Question: I'm updating an app that was uploaded to AppStore as ios 6, to fit the IOS 7 SDK, i have one problem with one UIViewController i see UIViewControllers flickering one above the other for a second and then i can see the second one as i should, I'M adding this picture:

the orange color in the middle of the ViewController is from the previous one, it happened only on IOS 7
the code that push to the next view controller is this:' - (IBAction) goButtonPressed
{
NSString *UsersListViewControllerXIB = [[NSString alloc]init];
if (sing.iPhoneType == 5) {
UsersListViewControllerXIB = @"UsersListViewController5";
}
else{
UsersListViewControllerXIB = @"UsersListViewController";
'''
}
// sanity check
if (toAge < fromAge)
{
self.alert.title = @"SHgyAh";
self.alert.message = [NSString stringWithFormat:@""`d gyl": %d - lA yKHvl lhyvt kTn m %d", toAge, fromAge];
[self.alert show];
return;
}
NSLog(@"goButtonPressed: area:%d from:%d to:%d ", areaCode, fromAge, toAge);
UsersListViewController *usersListViewController = [[UsersListViewController alloc] initWithNibName:UsersListViewControllerXIB bundle:[NSBundle mainBundle]];
// save new defaults value:
[[NSUserDefaults standardUserDefaults] setInteger:toAge forKey:@"OnlineAgeMax"];
[[NSUserDefaults standardUserDefaults] setInteger:fromAge forKey:@"OnlineAgeMin"];
[[NSUserDefaults standardUserDefaults] setInteger:areaCode forKey:@"OnlineArea"];
// call synchronize to save changes to disk now
[[NSUserDefaults standardUserDefaults] synchronize];
usersListViewController.areaCode = areaCode;
usersListViewController.fromAge = fromAge;
usersListViewController.toAge = toAge;
usersListViewController.genderCode = [self generateGenderCodeAccordingToUserPref];
NSLog(@"genderCode = %@", usersListViewController.genderCode);
usersListViewController.userGuid = [[NSUserDefaults standardUserDefaults]
objectForKey:@"userGuid"];
usersListViewController.listText = @"mHvbrym";
self.title = @"hgdrvt mHvbrym";
[self.navigationController pushViewController:usersListViewController animated:YES];
'''
}'
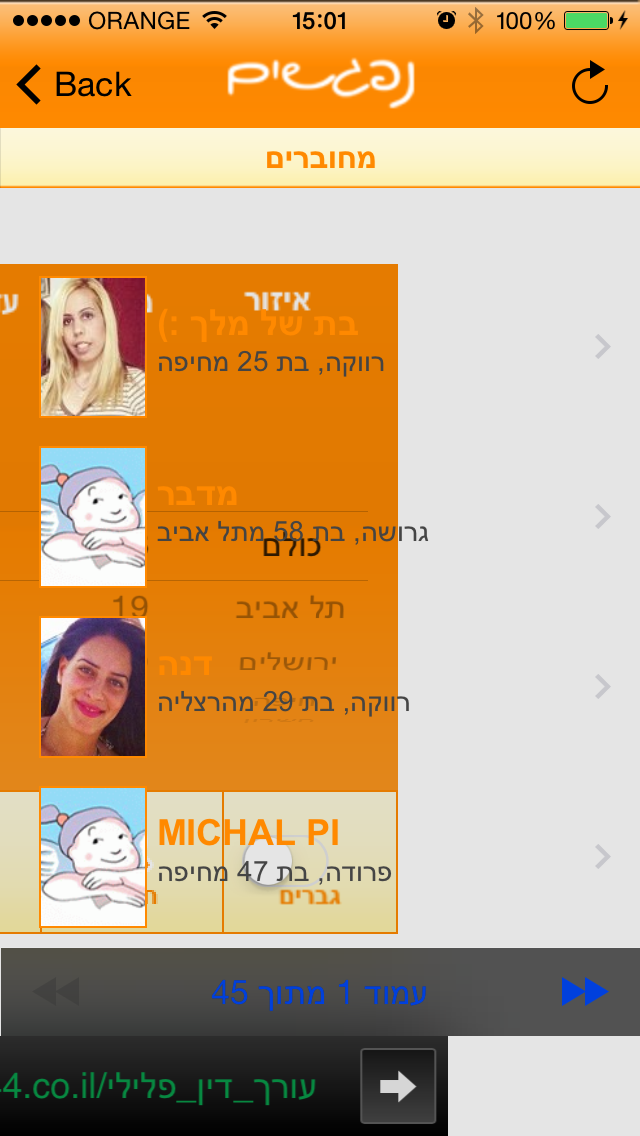
Answer: Most likely: The backgroundColor of your second (the pushed one) viewController has alpha = 0 ('[UIColor clearColor]')